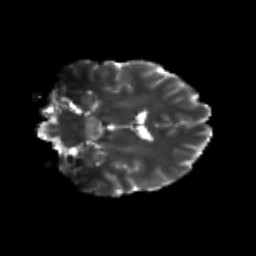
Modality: T2w
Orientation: coronal
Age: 21
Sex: male
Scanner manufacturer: siemens
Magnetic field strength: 3 T
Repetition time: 3.5 s
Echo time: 0.113 s